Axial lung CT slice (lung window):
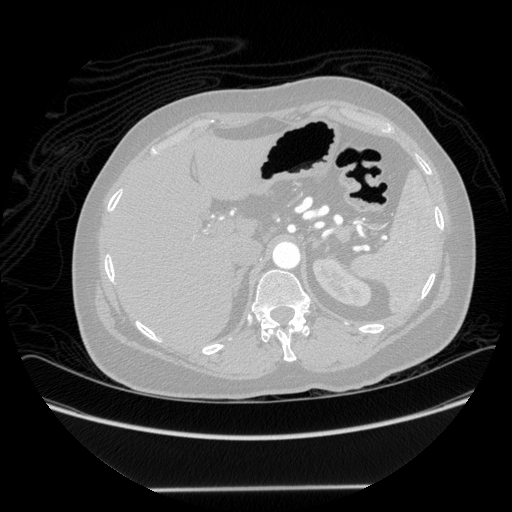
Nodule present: no